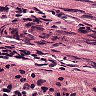
Metastatic tissue present: yes